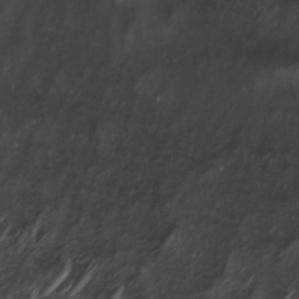
Label: non_frost